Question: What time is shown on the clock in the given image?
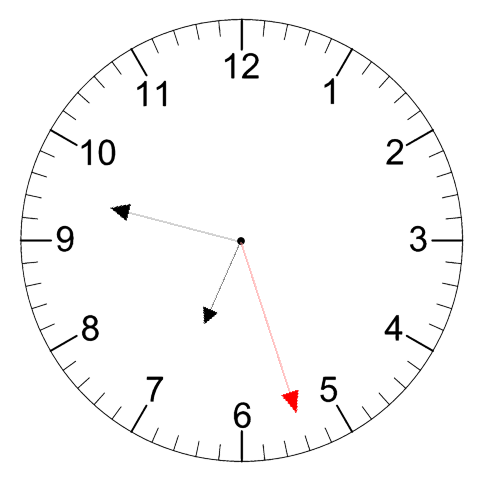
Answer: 06:47:27